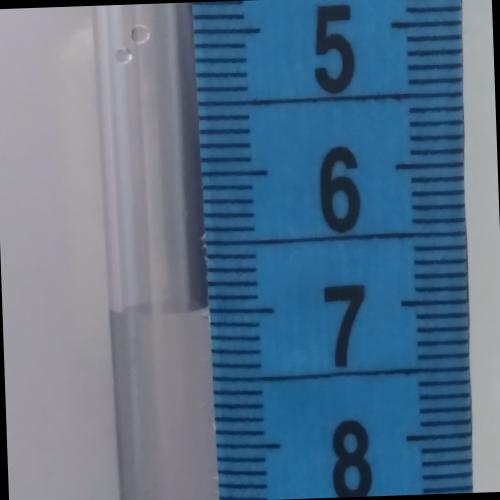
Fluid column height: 7.0 cm